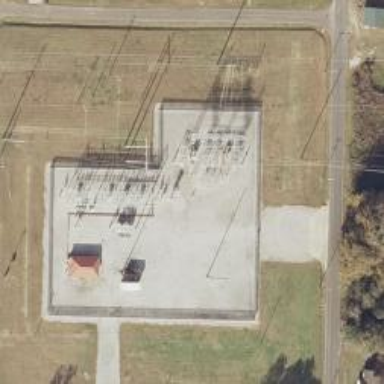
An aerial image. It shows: Outdoor distribution-level power substation enclosed by fence.